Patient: sex M, age 57
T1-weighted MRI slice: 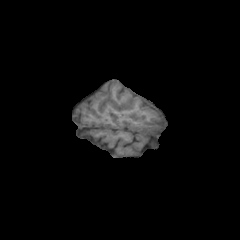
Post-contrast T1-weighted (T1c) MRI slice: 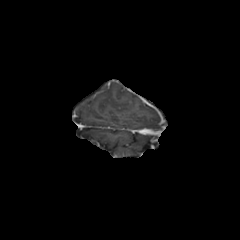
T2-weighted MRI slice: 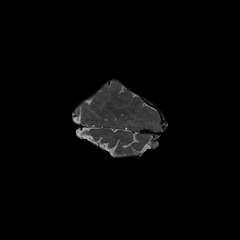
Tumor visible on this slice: no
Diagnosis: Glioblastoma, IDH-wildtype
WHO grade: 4